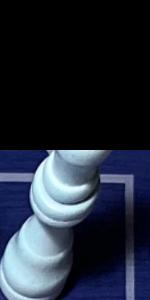
Label: Queen_White